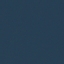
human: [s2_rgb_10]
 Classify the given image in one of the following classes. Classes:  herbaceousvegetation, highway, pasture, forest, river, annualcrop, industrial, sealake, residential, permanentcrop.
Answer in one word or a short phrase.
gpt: SeaLake